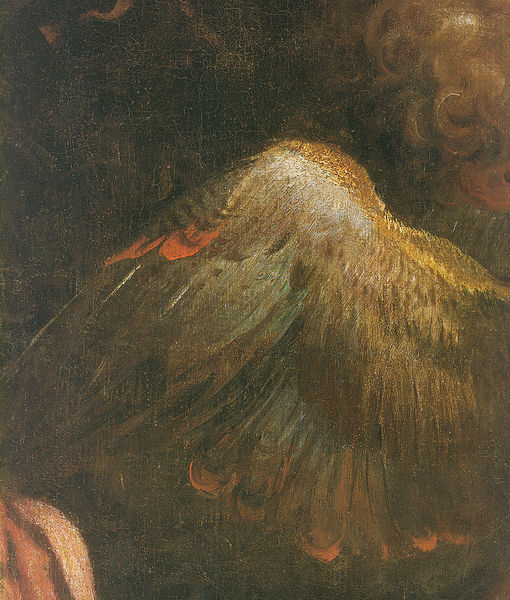
Titel: Venus, Adonis und Cupid
Künstler: Annibale Carracci
Institution: Madrid, Museo del Prado
Schlagwörter: blau, dunkel, feder, flügel, gemälde, vogel, weiß, gelb, grün, ausschnitt, grau, haar, licht, ohr, schwarz, rot, federn, gefieder, öl, gold, haare, locke, locken, engel, putte, stillleben, düster, ente, risse, detail, stillen, schwingen, reflex, golden, teilansicht, daunen, dunkeö, haarwe, schwinge, enflügel